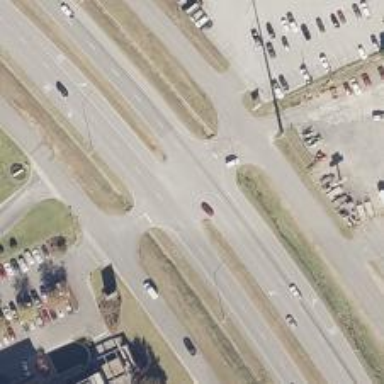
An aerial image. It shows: Asphalt trunk link road.